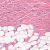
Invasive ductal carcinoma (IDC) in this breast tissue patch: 0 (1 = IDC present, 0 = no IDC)